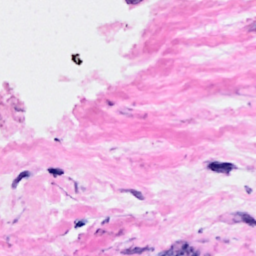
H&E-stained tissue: Breast